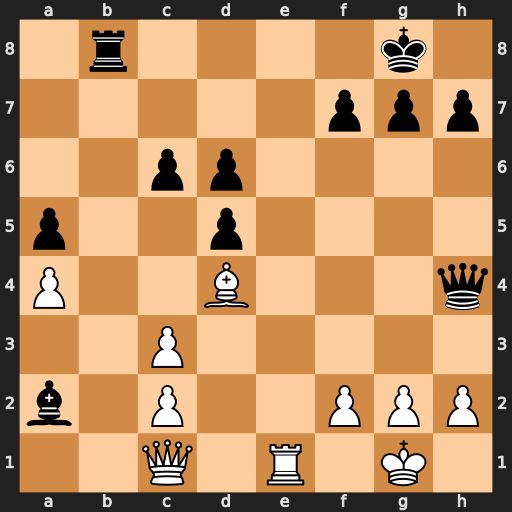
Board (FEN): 1r4k1/5ppp/2pp4/p2p4/P2B3q/2P5/b1P2PPP/2Q1R1K1
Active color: w
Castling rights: -
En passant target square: -
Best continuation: Qb2 Qd8 Qxa2